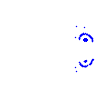
Particle: pion